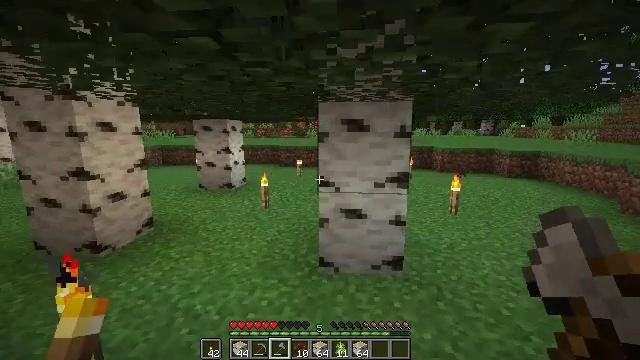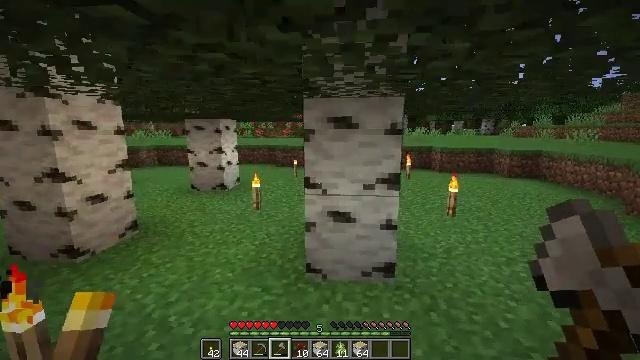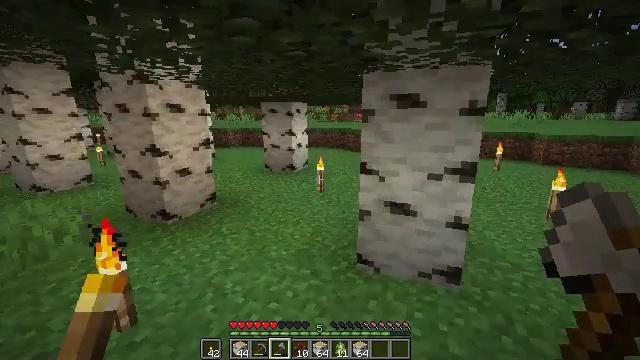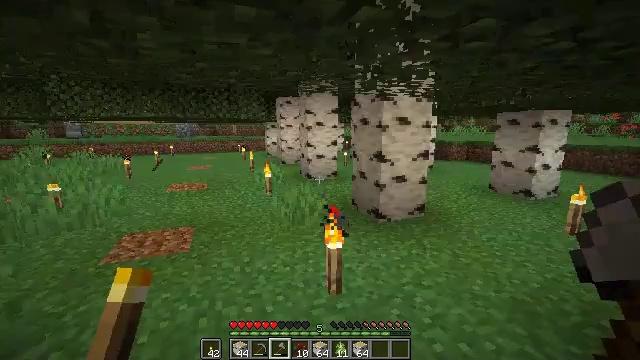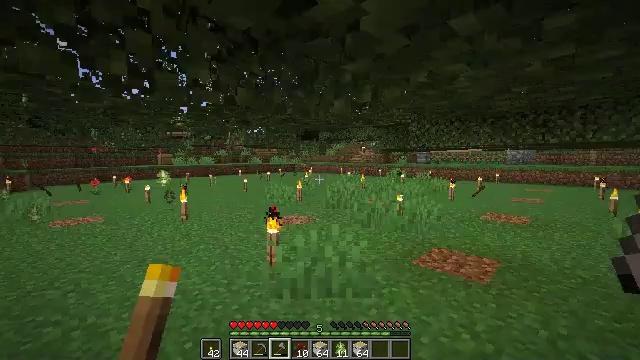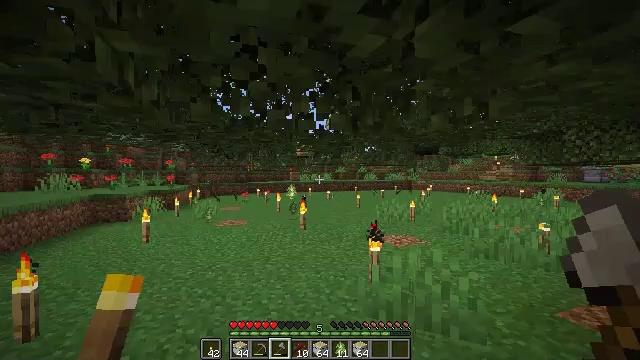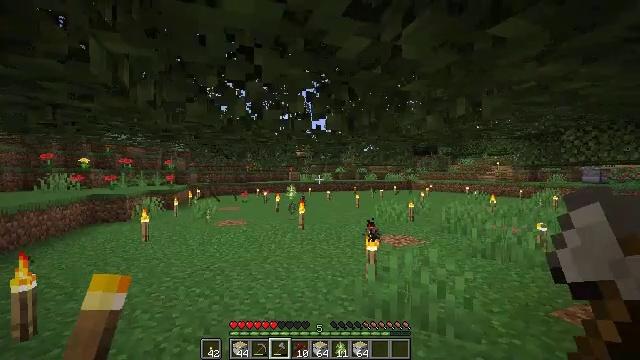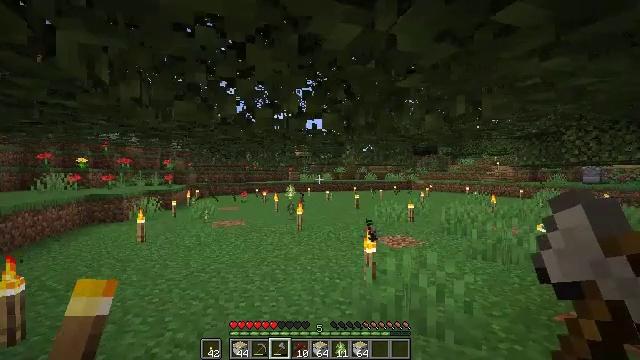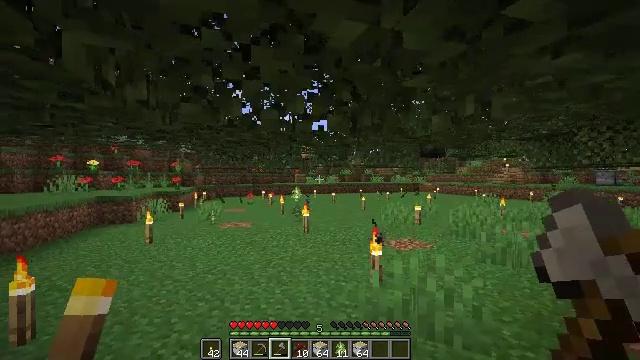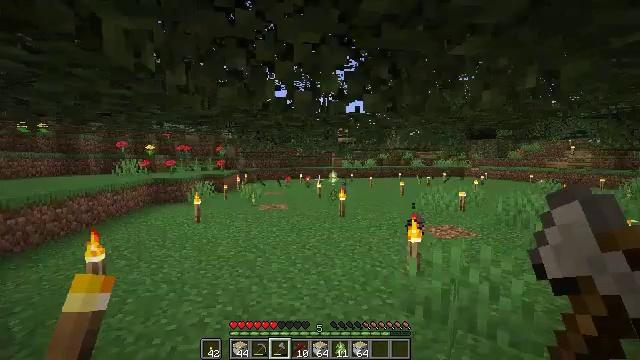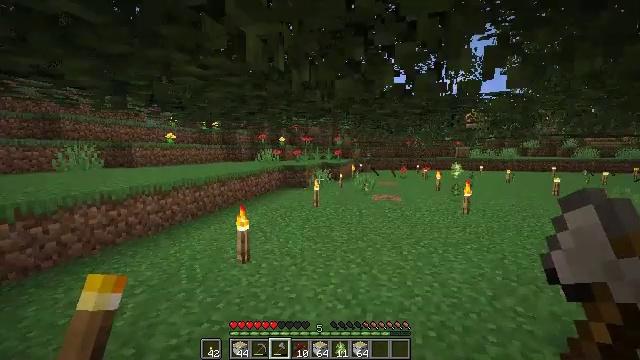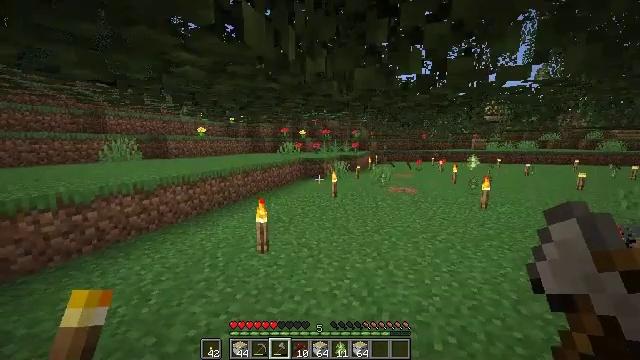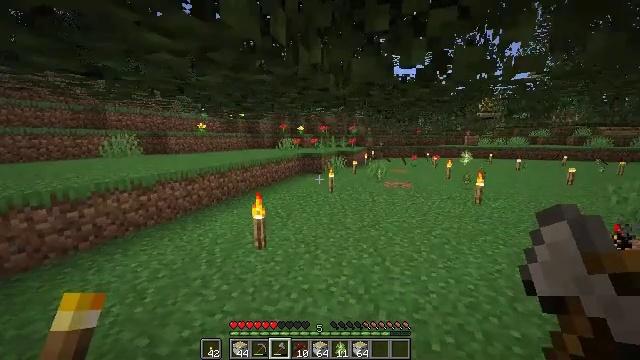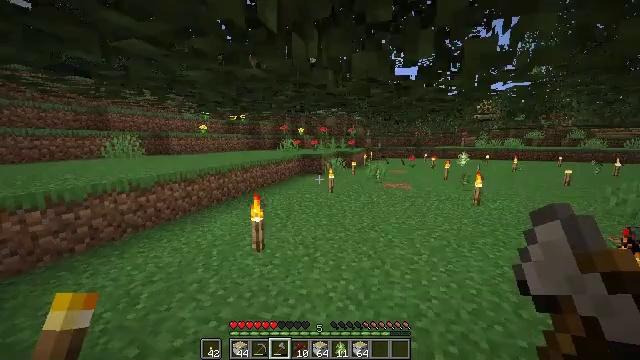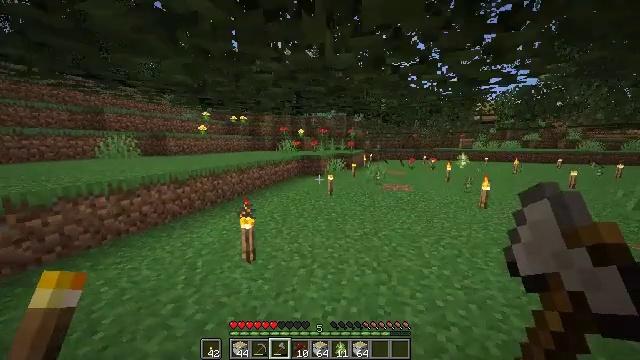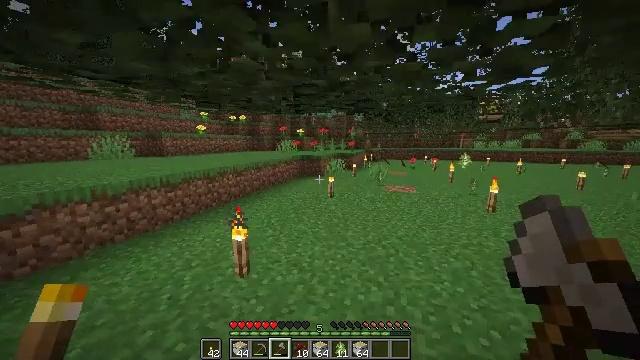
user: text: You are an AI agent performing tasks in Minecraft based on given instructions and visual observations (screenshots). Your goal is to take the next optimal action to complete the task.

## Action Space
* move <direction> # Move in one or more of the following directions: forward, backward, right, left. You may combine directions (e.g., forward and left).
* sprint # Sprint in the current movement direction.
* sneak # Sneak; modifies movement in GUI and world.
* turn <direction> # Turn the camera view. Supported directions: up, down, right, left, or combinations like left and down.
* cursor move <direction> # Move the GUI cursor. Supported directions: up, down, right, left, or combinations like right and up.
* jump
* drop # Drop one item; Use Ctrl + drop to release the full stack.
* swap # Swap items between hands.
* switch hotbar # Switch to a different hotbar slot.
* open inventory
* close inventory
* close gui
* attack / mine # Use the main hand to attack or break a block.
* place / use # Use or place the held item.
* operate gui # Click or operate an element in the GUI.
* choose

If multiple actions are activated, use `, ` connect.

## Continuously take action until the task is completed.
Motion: motion action
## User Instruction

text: Harvest the birch sapling for later use.
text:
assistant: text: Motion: move forward and move right
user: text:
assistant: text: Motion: move forward and move right, turn left and down
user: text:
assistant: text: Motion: move forward and move right, turn left and up
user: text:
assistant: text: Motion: move forward and move right, turn left and up
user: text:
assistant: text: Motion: turn left and up
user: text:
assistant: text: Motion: no_op
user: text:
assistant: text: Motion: move forward
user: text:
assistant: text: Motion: turn left
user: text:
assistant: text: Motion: turn left and down
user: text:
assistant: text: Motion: move forward, turn left and down
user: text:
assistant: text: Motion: move forward, turn left and down
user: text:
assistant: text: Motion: move forward, turn down
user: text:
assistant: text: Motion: move forward
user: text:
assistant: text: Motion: move forward
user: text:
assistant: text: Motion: move forward
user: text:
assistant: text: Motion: move forward
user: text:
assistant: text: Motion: move forward
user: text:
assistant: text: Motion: move forward
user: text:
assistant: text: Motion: move forward
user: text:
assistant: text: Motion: move forward, turn right
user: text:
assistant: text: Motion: move forward, turn right
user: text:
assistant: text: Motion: move forward, turn right and down
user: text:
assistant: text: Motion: move forward
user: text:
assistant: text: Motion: move forward
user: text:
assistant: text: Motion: move forward
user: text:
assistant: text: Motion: move forward
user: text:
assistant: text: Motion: move forward, turn right
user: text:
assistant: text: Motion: move forward, turn right
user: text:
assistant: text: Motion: move forward, turn right
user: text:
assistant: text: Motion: move forward